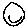
Label: smiley face